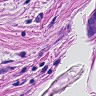
Metastatic tissue present: yes